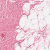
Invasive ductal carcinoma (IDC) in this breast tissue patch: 0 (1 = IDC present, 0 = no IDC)